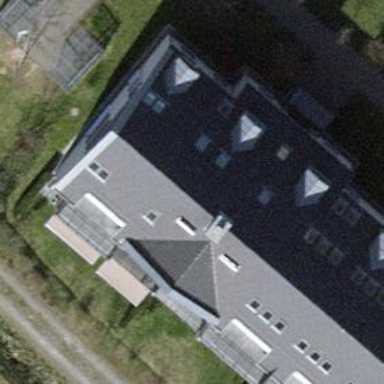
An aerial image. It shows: Terrace building.